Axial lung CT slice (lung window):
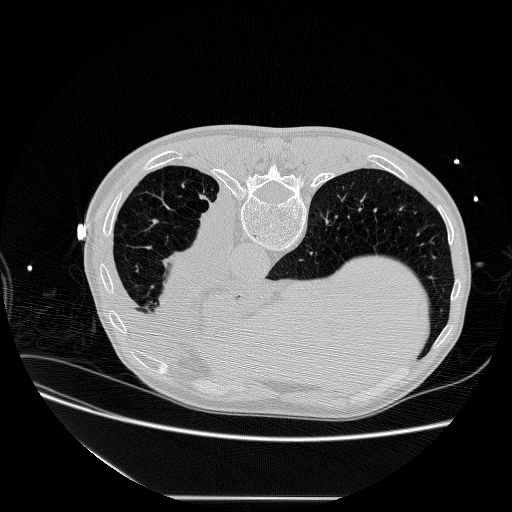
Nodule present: no